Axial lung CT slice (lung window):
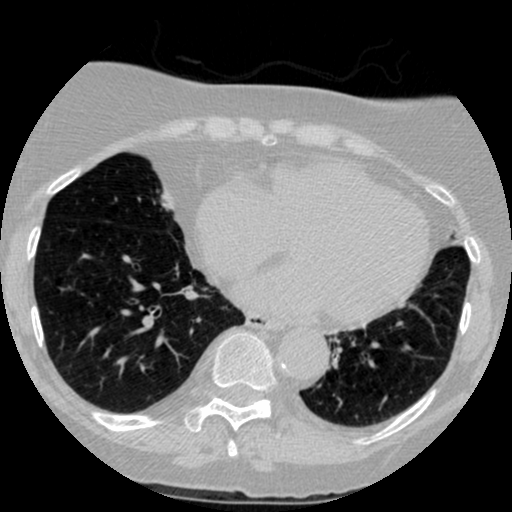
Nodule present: no